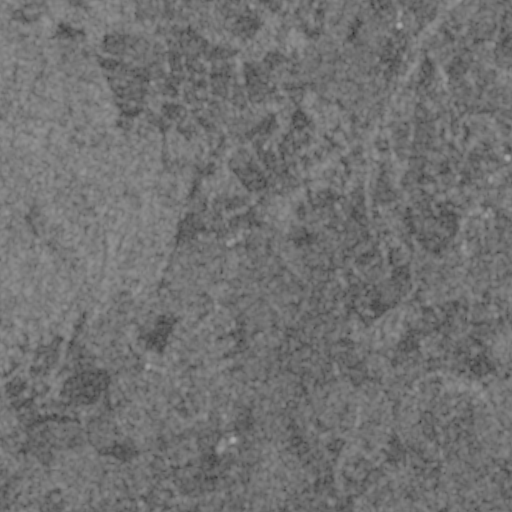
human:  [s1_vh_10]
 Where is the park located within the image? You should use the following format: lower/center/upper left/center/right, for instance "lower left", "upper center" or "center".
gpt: The park is located in the center right of the image.
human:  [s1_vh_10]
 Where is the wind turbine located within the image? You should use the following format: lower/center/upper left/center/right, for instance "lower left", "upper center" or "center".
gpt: The wind turbine is located in the lower center of the image.
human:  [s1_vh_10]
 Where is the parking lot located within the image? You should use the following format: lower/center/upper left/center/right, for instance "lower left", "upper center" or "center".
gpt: There is no parking lot in the image.

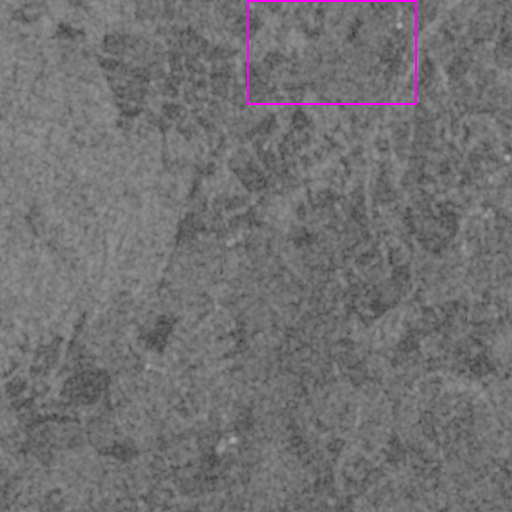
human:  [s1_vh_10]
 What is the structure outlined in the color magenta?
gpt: The structure outlined in magenta is a crop field.
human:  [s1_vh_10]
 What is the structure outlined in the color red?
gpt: There is no red outline.